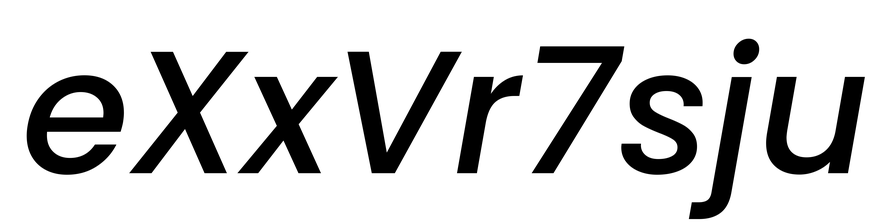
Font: Poppins-MediumItalic